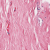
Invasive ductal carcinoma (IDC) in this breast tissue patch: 1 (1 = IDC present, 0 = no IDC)